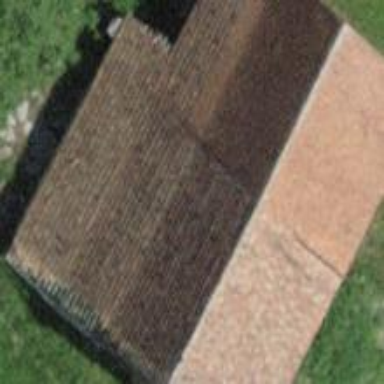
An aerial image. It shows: Farm building.